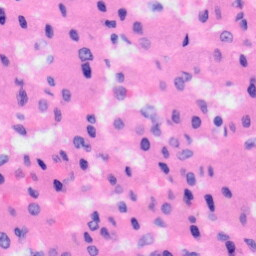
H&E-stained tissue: Liver